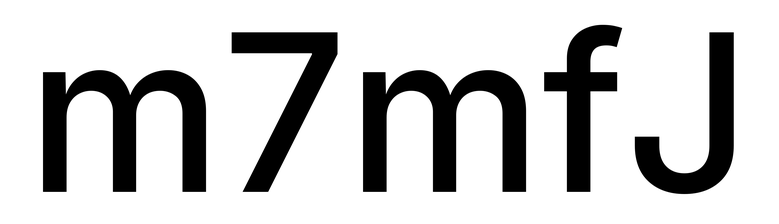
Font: Inter_Medium